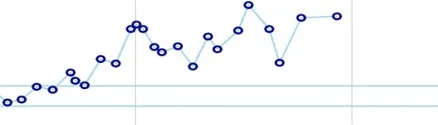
Course of serum ammonia level.
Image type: pathology (immunostaining)